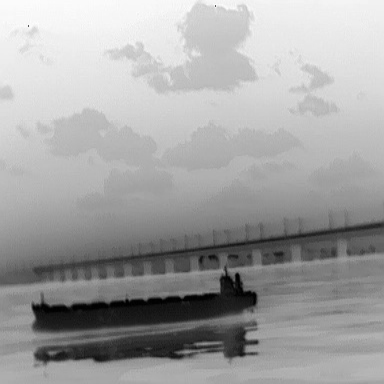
There is a liner in the infrared image.